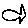
Label: fish